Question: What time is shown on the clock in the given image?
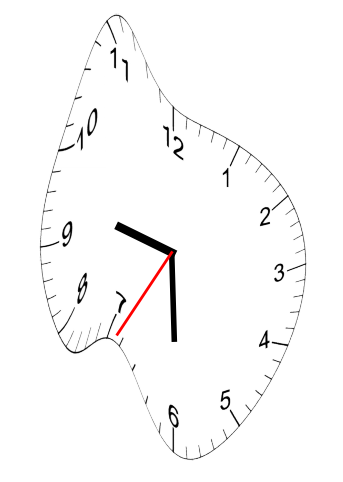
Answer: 09:29:35